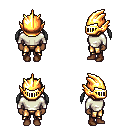
a pixel art fantasy rpg character, female body template, human, dark skin, white long-sleeve shirt, gold greaves, white twin-tailed hairstyle, gold helm, brown shoes, four views (front, back, left, right), 2x2 character sprite sheet, small pixel art, hard edges, no anti-aliasing